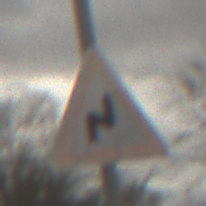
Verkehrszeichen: DoppelkurveRechts
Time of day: Midday
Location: Outdoor (Nature)
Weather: Overcast
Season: NotSpecified
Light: Natural